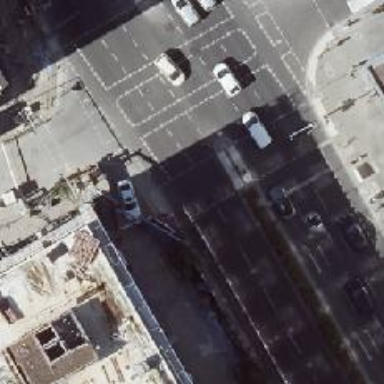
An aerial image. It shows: Pedestrian crossing with traffic signals and central island.